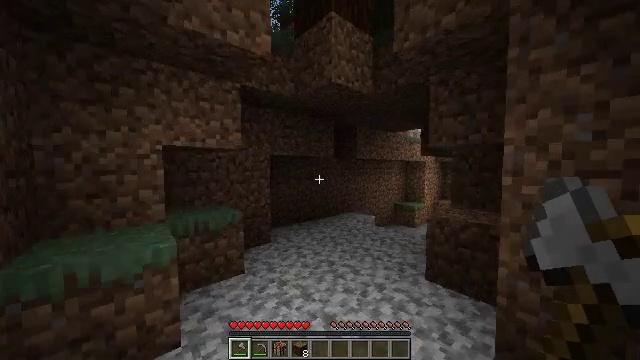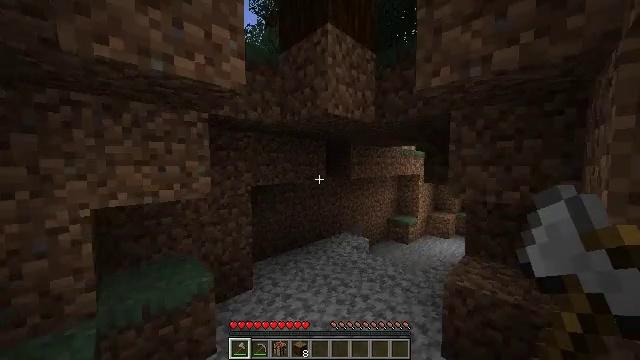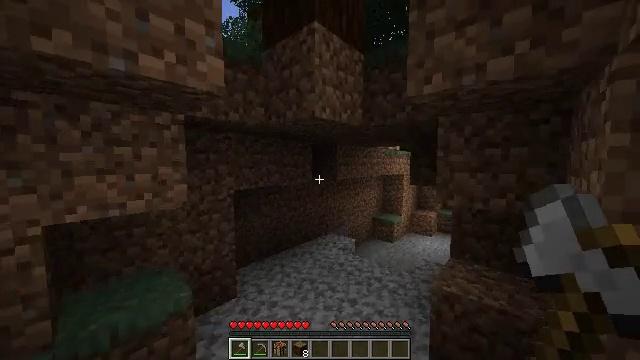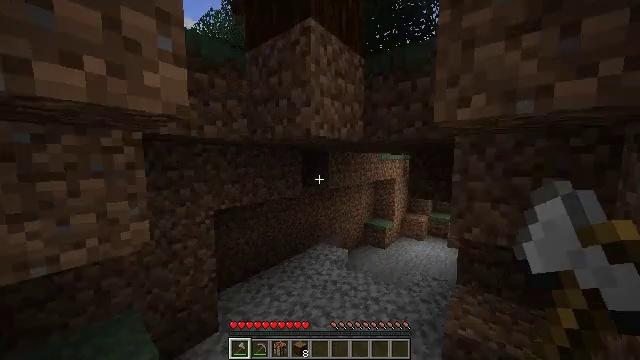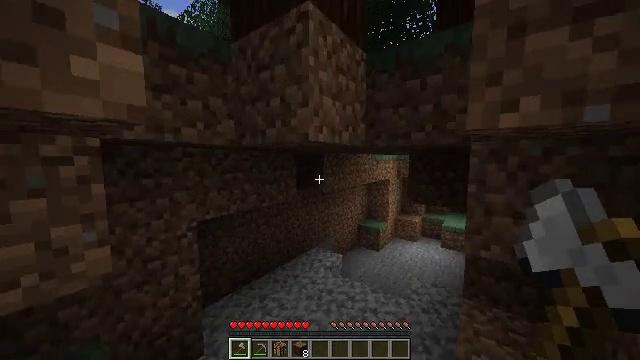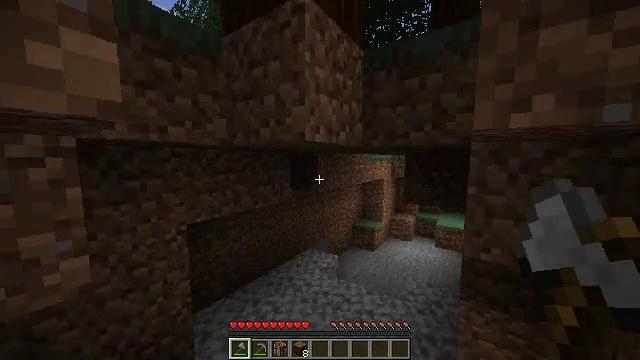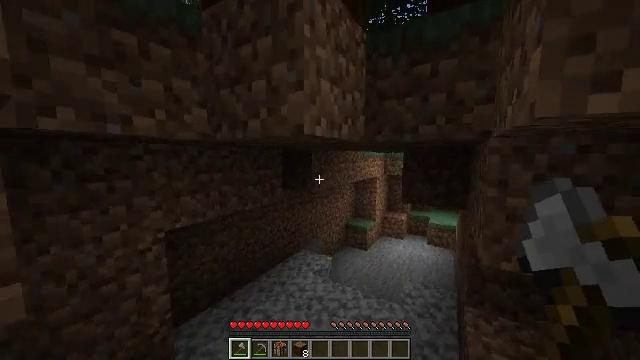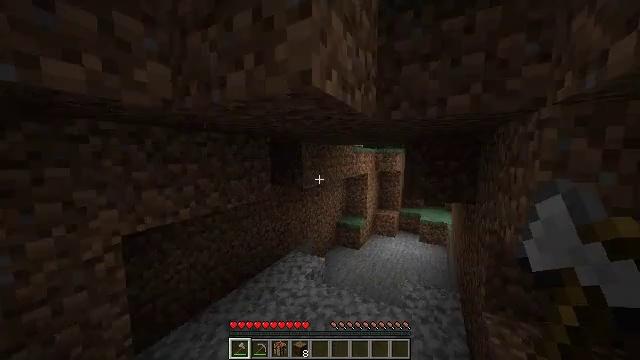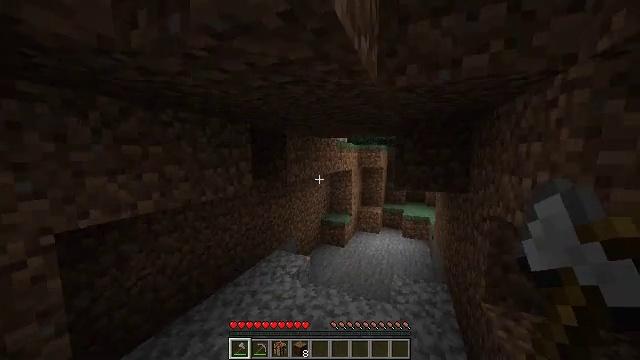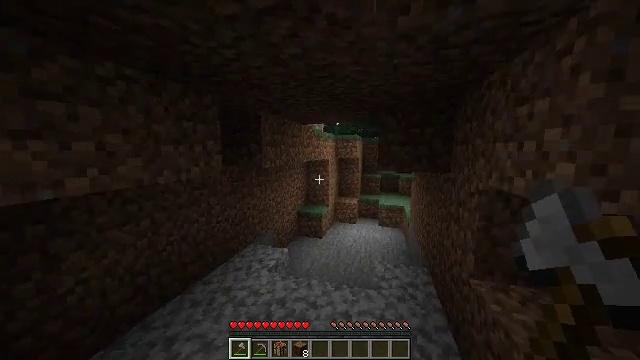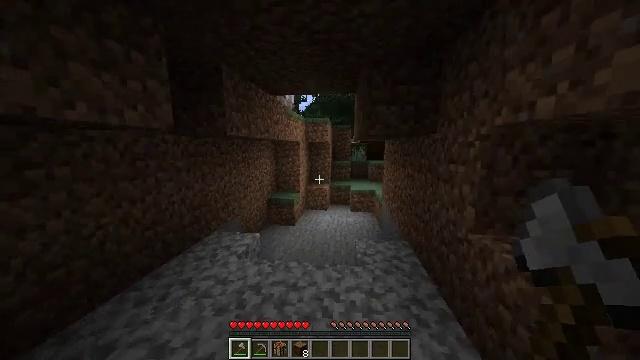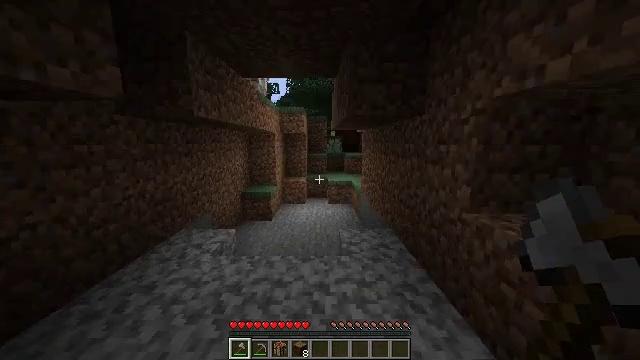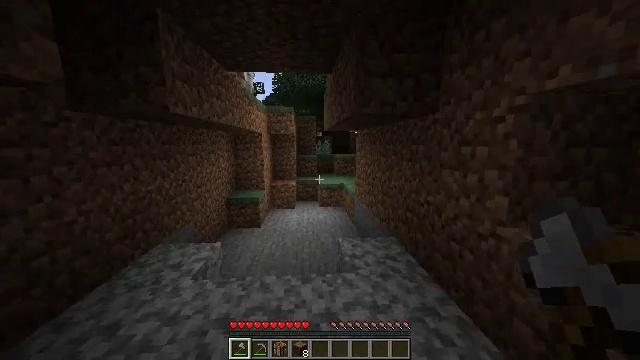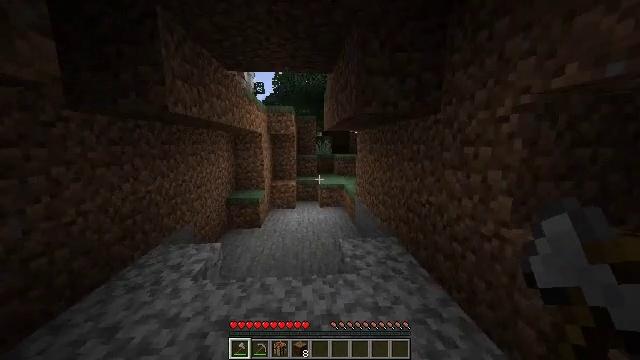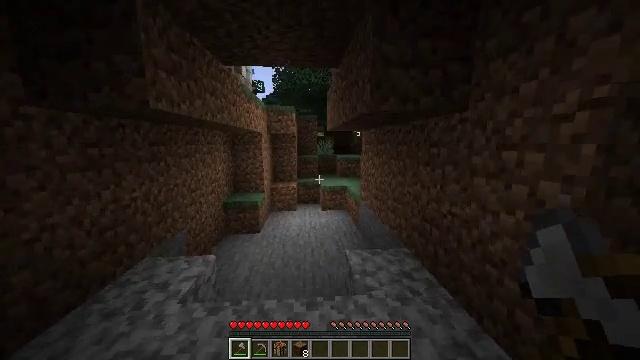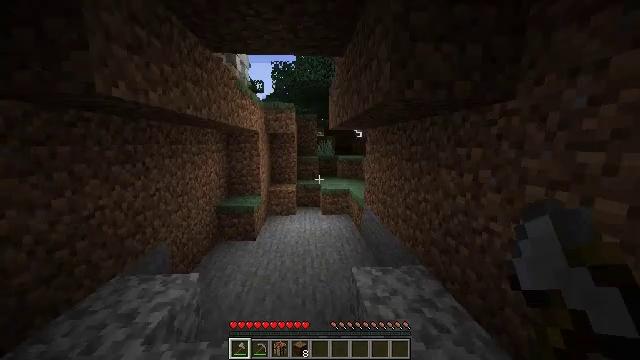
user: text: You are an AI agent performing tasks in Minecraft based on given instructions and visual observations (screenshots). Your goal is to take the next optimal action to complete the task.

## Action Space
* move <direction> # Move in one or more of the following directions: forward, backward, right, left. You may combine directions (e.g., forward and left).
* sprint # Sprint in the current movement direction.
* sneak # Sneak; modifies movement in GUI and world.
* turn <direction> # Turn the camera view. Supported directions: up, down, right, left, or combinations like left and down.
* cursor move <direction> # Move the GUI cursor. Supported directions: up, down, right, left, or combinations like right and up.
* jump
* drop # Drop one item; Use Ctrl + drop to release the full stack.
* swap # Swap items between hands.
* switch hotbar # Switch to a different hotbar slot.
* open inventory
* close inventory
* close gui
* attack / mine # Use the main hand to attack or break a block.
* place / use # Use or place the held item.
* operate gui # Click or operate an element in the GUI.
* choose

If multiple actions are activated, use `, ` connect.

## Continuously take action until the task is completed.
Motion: motion action
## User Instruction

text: Collect the large fern.
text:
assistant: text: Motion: move forward, sprint, turn right, jump
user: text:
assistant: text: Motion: move forward, sprint, turn right, jump
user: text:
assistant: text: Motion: move forward, sprint, turn right, jump
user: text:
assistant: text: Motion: move forward, sprint, turn right, jump
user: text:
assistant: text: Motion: move forward, sprint, turn right, jump
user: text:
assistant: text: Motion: move forward, sprint, turn right, jump
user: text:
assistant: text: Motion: move forward, sprint, turn right, jump
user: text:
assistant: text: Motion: move forward, sprint, turn right, jump
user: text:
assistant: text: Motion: move forward, sprint, turn right and down, jump
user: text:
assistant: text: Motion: move forward, sprint, turn right and down, jump
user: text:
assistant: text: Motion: move forward, sprint, turn right and down
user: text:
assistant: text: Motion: move forward, sprint, turn right
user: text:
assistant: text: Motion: move forward, sprint
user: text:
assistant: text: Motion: move forward, sprint
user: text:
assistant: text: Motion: move forward, sprint
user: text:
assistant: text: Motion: move forward, sprint, turn down
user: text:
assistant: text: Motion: move forward, sprint, turn right
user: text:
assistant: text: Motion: move forward, sprint
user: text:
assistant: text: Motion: move forward, sprint
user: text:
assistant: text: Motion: move forward, sprint
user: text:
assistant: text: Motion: move forward, sprint, turn right
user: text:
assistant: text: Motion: move forward, sprint, turn right and up
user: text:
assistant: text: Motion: move forward, sprint, turn right
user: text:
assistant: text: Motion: move forward, sprint, turn right and up
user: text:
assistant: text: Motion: move forward, sprint, turn right and up
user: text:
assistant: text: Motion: move forward, sprint
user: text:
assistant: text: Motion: move forward, sprint
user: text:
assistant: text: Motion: move forward, sprint
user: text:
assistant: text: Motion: move forward, sprint
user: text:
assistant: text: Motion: move forward, sprint